Field crop: maize
Growth stage: 2
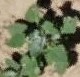
Species: chenopodium